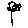
Label: flower